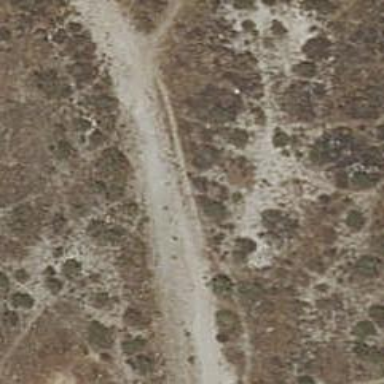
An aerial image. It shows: Dirt track road.